Aerial crown-view tile of a tropical tree (Barro Colorado Island, Panama), acquired 20240611:
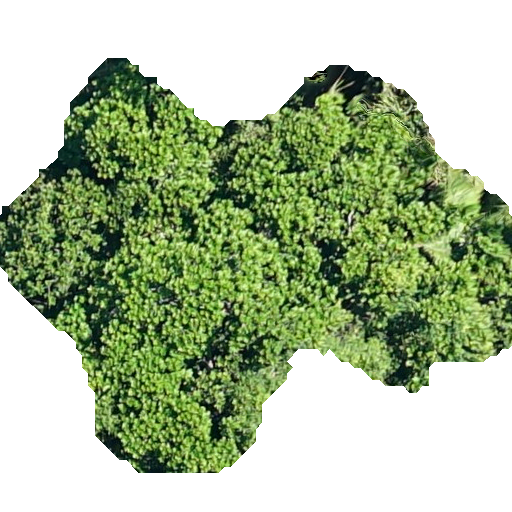
Species: Anacardium excelsum
GBIF accepted scientific name: Anacardium excelsum
Crown area: 221.931 m²